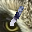
Label: 1